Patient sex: M
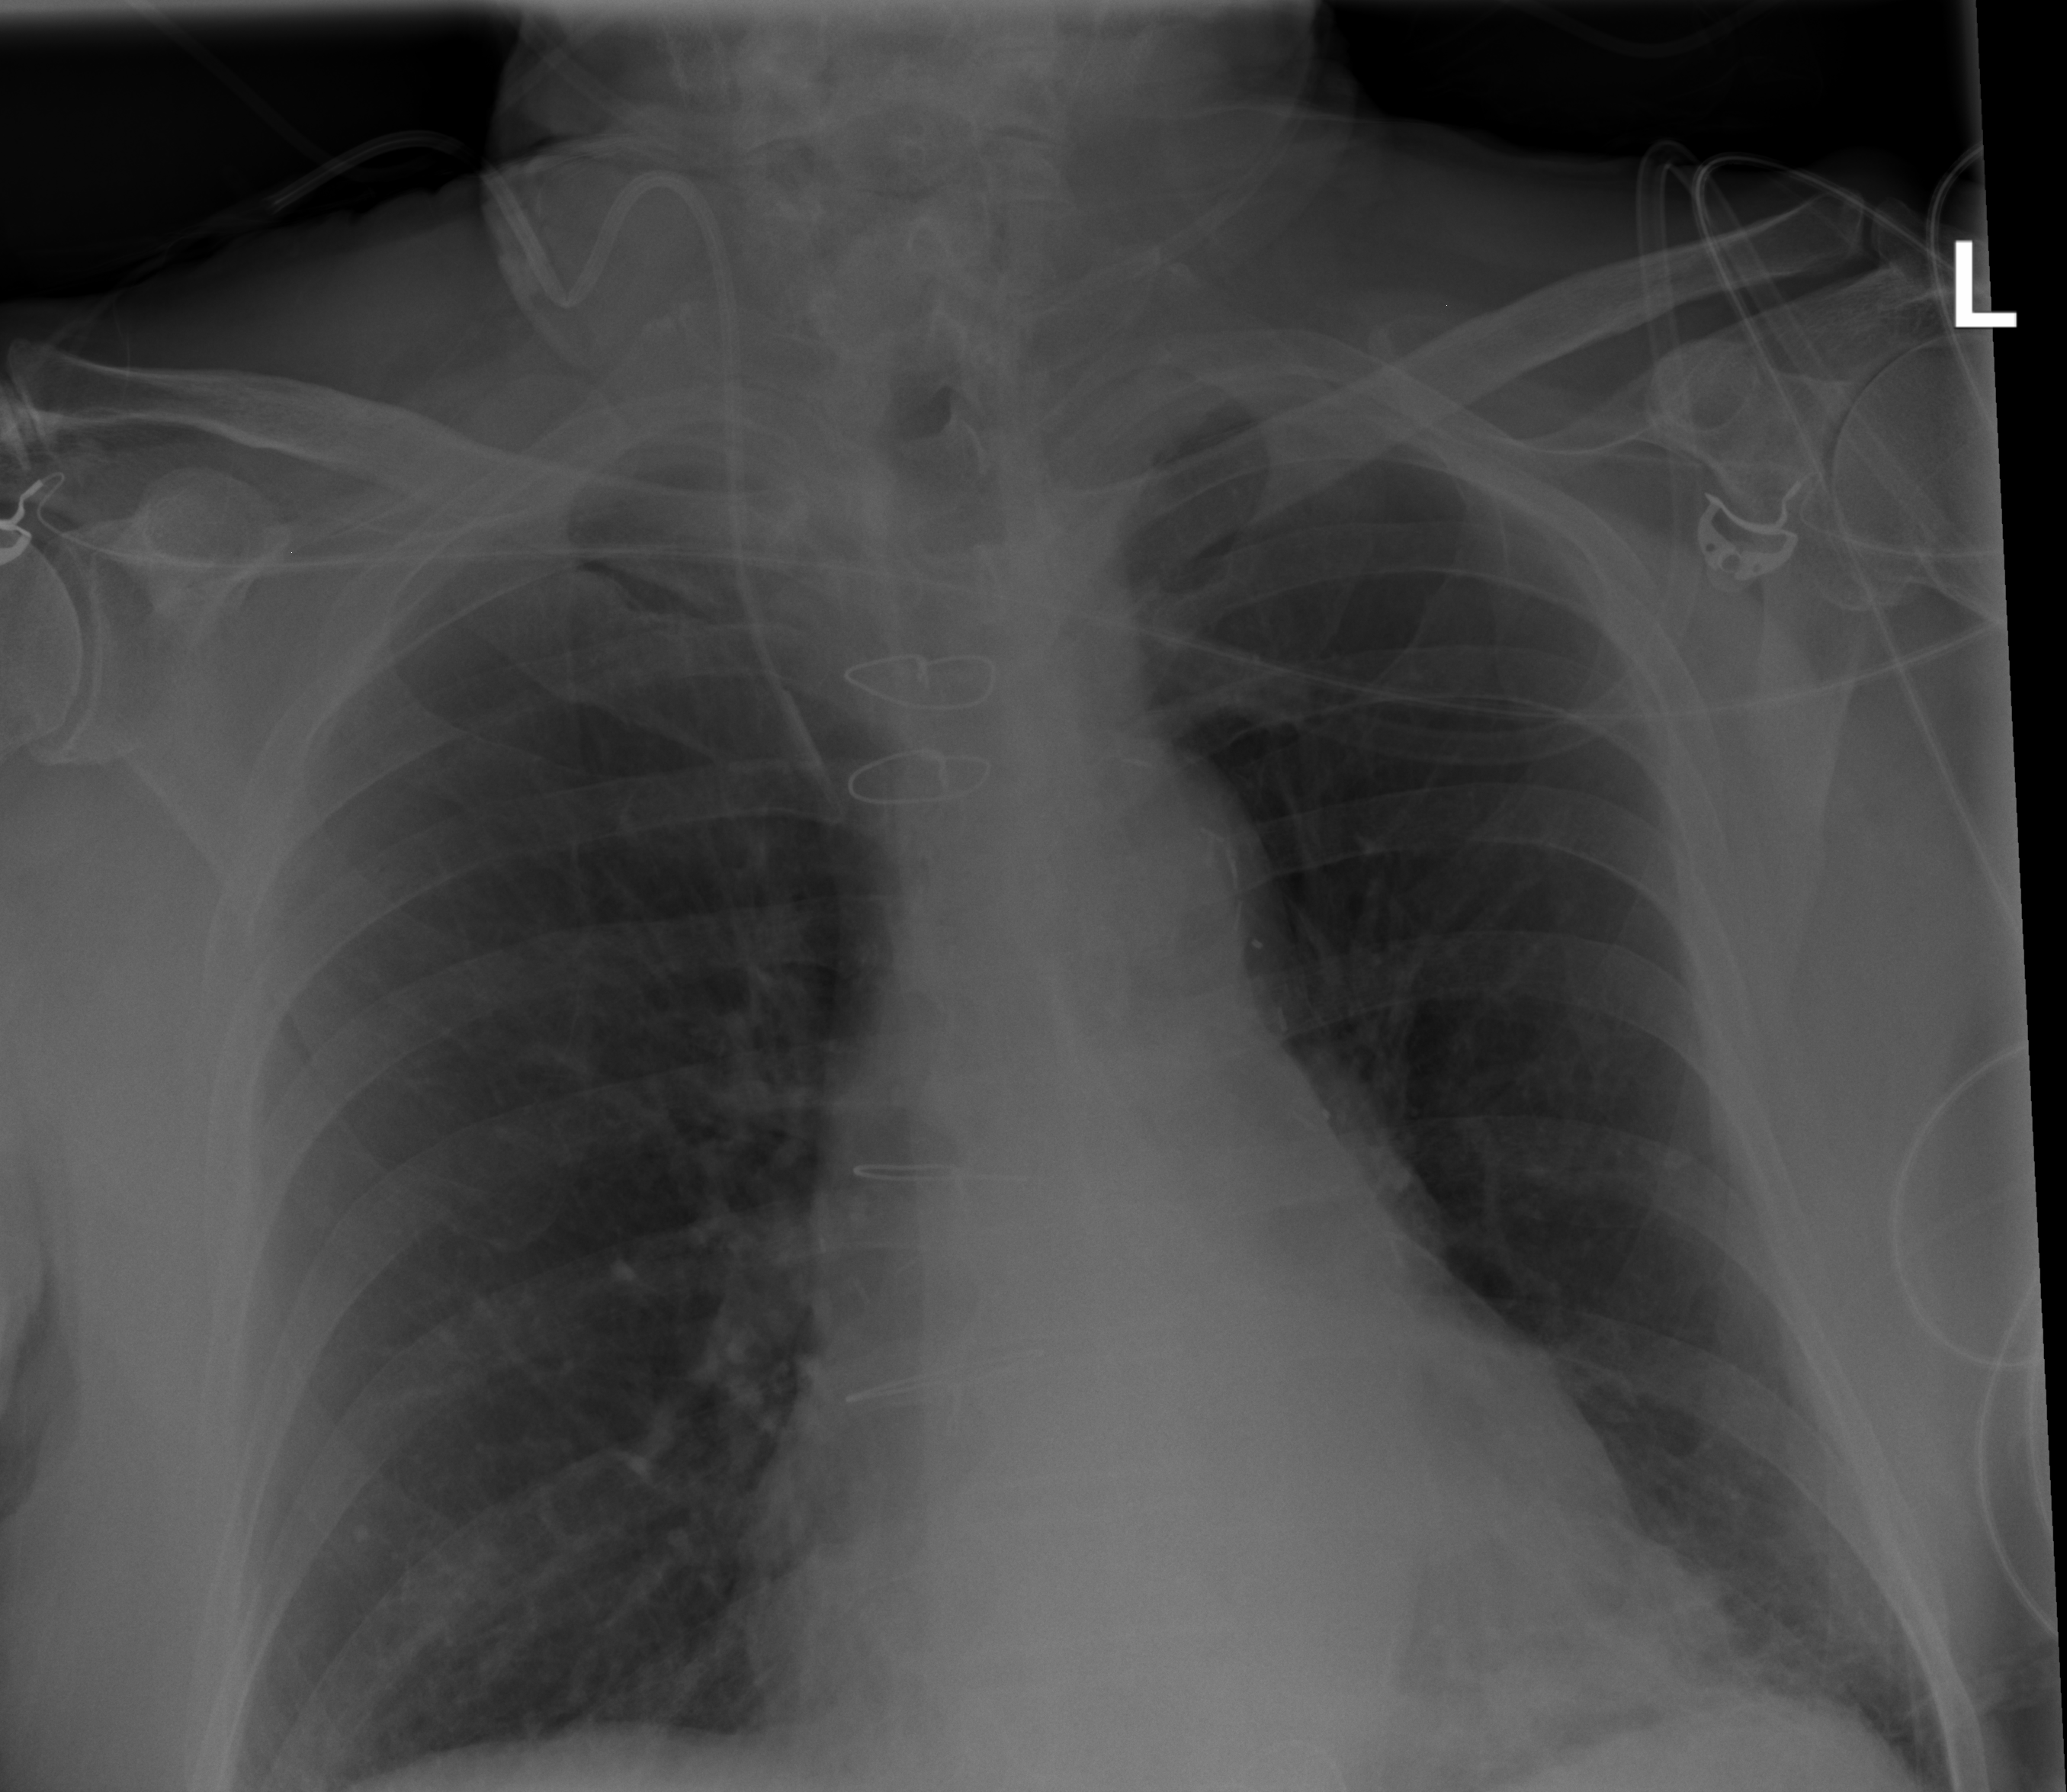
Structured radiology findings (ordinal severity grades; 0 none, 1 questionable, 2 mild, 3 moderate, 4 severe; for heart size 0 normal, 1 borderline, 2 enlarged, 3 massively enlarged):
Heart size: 0
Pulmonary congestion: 0
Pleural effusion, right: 0
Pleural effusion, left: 0
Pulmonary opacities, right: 0
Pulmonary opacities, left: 1
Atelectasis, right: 1
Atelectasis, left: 1